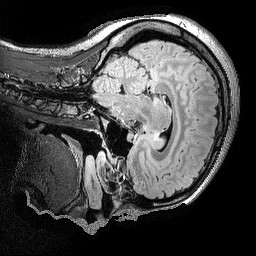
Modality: FLAIR
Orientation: sagittal
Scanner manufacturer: siemens
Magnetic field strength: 3 T
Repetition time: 5 s
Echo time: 0.391 s